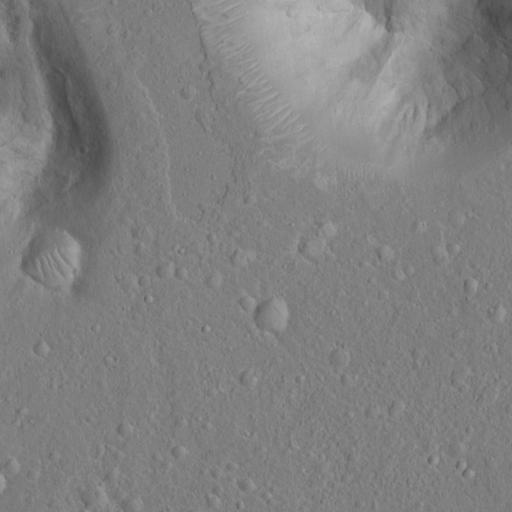
Objects detected: cone, cone